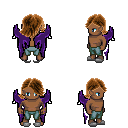
a pixel art fantasy rpg character, male body template, human, dark skin, purple wings, teal pants, brown swoop hairstyle, white slippers, four views (front, back, left, right), 2x2 character sprite sheet, small pixel art, hard edges, no anti-aliasing